Question: I have a treatmentDate column in the database where dates to treated patients are submitted. If I need to generate report of Total Sum say between January 01 2015 and Jan 30 2015 for a particular company, how do I construct my query.
Below is what I have done and I'm having errors
'''
var treatmentSum = (from s in db.Treatments
where (s.CompanyId == CompanyID)
s.TreatmentDate >= fromDate && s.TreatmentDate <= toDate
select s.Amount).Sum();
ViewBag.TreatmentSum = treatmentSum;
'''
Here's the treatment date column I want to search through.

Your guidance will be highly appreciated.
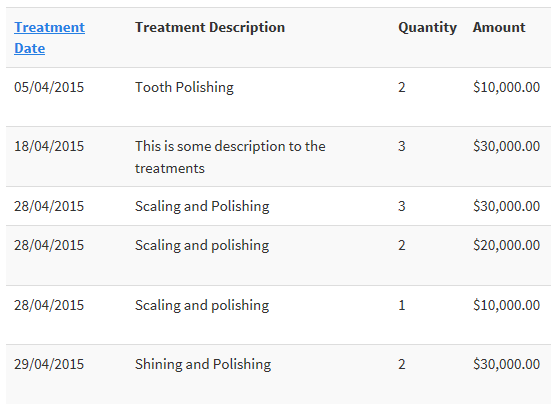
Answer: You didn't post the error message. You are trying to compare strings using the <= and >= , instead try to handle all of your Date and Time variable as DateTime properties.
Here's a piece of code for the LINQ expression:
'''
DateTime FromDate= Convert.ToDateTime("04/20/2015");
DateTime ToDate= Convert.ToDateTime("04/28/2015");
ViewBag.TreatmentSum = GetAllTreatments.
Where(c=>Convert.ToDateTime(c.TreatmentDate)>=FromDate &&
Convert.ToDateTime(c.TreatmentDate)<=ToDate).
Sum(c=>c.Amount);
'''
Also Here's a link to a demo for your specific problem : <URL>